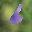
Label: 6